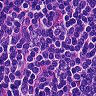
Metastatic tissue present: no